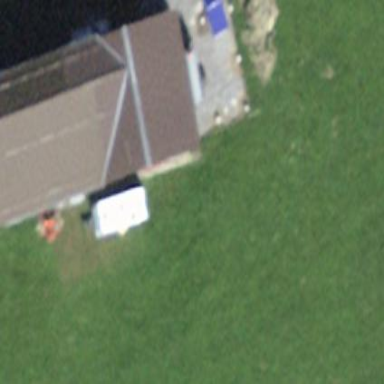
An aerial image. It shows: Rural barn.